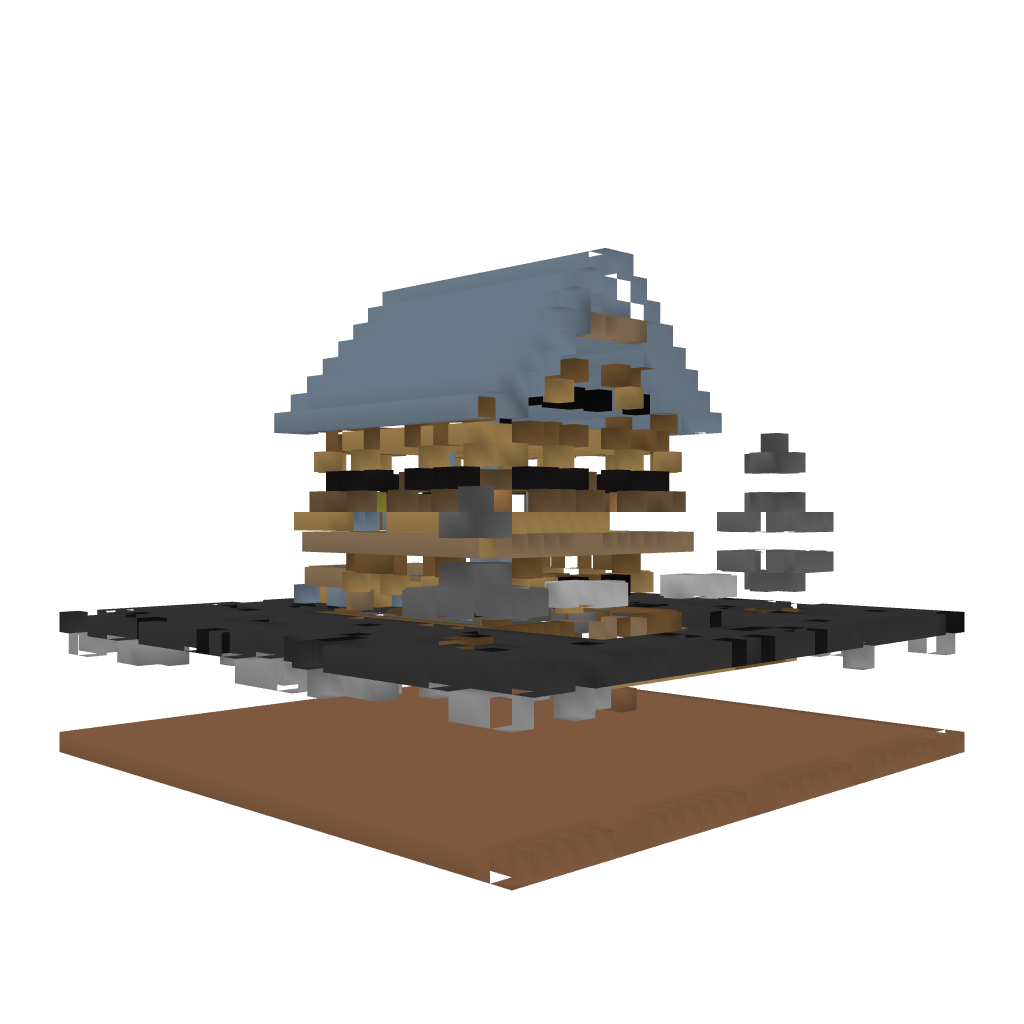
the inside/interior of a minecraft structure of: Medieval House